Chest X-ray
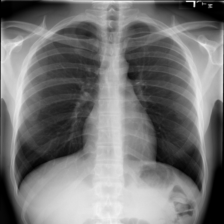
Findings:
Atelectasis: negative
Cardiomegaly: negative
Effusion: negative
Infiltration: negative
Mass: negative
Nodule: negative
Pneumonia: negative
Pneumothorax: negative
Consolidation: negative
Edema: negative
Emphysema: negative
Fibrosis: negative
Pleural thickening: negative
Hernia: negative